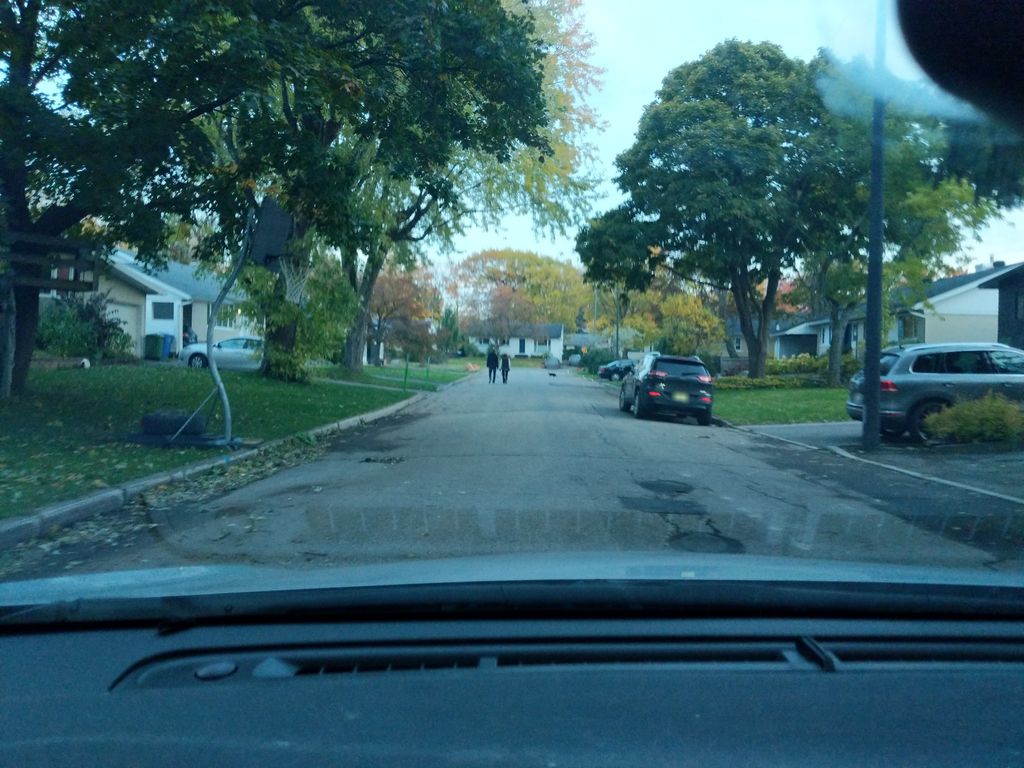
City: quebec_city